Question: Given a 2D grid of square cells of the form 'grid[x,y]', I would like an algorithm that produces an ordered set of points that form the perimeter of the shape. In other words, the algorithm would produce a perimeter route around the corners of the shape as shown in this image:
.
I have looked at posts like <URL> Would such a method to find the route consistently produce clockwise/counterclockwise routes? It does not matter to me that order of the vertices is clockwise/counterclockwise, only that they are either clockwise or counterclockwise.
Thanks for any help
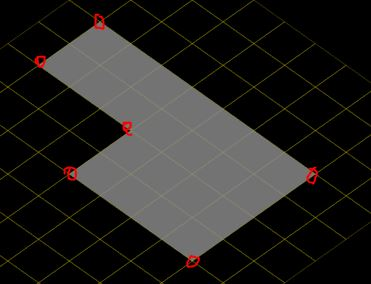
Answer: This assumes that any single corner won't be visited more than once per circuit. in other words, no corners where there are two grey and two black with the two grey squares in non adjacent corners.<URL>
Get your corners in some data structures that let you quickly :
- -
Here's the algorithm:
'''
Start with arbitrary corner c.
We'll say it has 3 adjacent black squares and 1 grey, and that the
1 grey square is in the -x,+y direction.
Choose perimeter direction. We'll say clockwise.
Determine which direction the perimeter goes in that corner. This can be done
by looking at the direction of the adjacent tile there's only 1 color of.
In our example, the perimeter goes -x/+y
Determine if c is concave or convex.
Convex has 3 adjacent black squares, concave has 3 adjacent grey squares.
In our example, c is convex because it has 3 adjacent black squares.
Knowing the direction of the perimeter from that corner and if it's concave or
not tells us what direction is clockwise:
clockwise at convex +x/-y is +x,
clockwise at convex +x/+y is +y,
clockwise at convex -x/-y is -y,
clockwise at convex -x/+y is -x
If it is concave clockwise goes the other direction.
(obviously if the desired perimeter direction is counterclockwise, it's the opposite)
Because c in our example is a convex corner and it goes -x/+y,
that means clockwise is along the x wall, so set current_axis = x,
It goes negative in that direction so set current_direction = -1
Otherwise, it would be set to 1
create list ordered_corner_list that only contains c
While length of ordered_corner_list < number of corners:
Get list of all corners with same value of current_axis as c ordered by the other axis.
e.g. for the first iteration, get same x value as c ordered by y
if current_direction = -1:
find node with the next lowest ordered value from c.
e.g. for the first iter, get corner with next lowest x from c
else:
find node with the next highest ordered value from c
assign that node to c
append c to ordered_corner_list
set current_axis = the other axis
e.g. for the first iteration, current_axis = y here
set current_direction to the direction that corner goes in the current_axis
'''